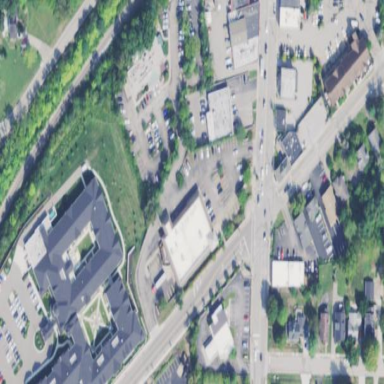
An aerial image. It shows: Paved parking area.